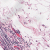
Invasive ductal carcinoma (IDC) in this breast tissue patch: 0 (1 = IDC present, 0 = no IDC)